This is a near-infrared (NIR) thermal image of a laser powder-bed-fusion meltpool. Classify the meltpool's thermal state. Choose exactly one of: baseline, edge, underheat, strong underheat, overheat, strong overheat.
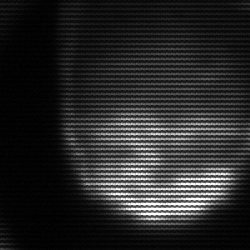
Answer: edge